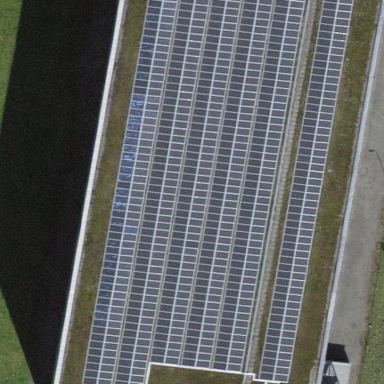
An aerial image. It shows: Solar power generator.